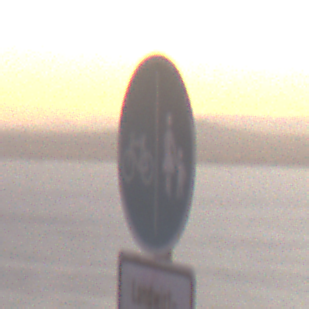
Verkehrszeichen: GetrennterRadUndGehwegRadwegLinks
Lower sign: BesondereFahrzeugeUndTransportgueter6
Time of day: Dawn
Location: Outdoor (RoadRail)
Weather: Clear
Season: NotSpecified
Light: Natural